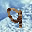
Label: 9